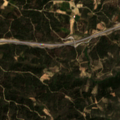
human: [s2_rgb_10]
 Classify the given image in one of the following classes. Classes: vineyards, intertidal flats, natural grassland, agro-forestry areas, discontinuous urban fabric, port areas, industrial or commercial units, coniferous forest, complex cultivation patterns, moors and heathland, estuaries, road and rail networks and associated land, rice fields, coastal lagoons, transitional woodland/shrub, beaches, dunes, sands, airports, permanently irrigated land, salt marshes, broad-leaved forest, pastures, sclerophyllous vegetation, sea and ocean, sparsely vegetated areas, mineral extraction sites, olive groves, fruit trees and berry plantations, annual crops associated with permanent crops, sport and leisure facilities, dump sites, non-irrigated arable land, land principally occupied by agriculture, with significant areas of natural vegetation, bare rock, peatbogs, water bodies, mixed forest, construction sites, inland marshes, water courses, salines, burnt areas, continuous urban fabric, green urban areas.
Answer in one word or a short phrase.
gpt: olive groves, complex cultivation patterns, land principally occupied by agriculture, with significant areas of natural vegetation, coniferous forest, transitional woodland/shrub